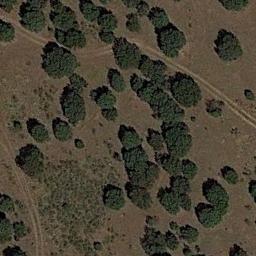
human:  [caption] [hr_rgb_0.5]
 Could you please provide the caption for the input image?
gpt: Chaparral is densely distributed on the sand and there are several winding paths in the sand .

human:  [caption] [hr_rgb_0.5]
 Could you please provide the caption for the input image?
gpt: Some disconnected green chaparrals grow on the wasteland and some dirt roads go through the wasteland .

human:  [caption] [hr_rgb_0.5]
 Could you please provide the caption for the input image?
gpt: The chaparral is consist of some green bushes on the desert .

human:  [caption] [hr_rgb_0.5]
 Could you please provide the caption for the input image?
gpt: There is a wood in this jungle .

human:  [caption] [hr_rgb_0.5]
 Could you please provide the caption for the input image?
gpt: The middle of the chaparral is dense .